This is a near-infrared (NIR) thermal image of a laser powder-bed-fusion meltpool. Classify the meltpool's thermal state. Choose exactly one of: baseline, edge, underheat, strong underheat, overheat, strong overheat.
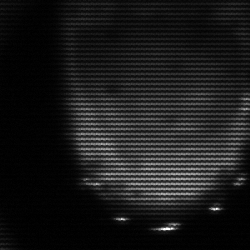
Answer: edge